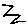
Label: zigzag